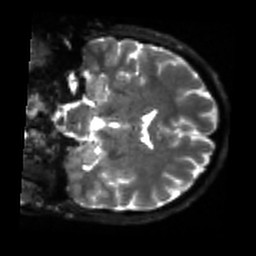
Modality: sbref
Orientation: coronal
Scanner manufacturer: siemens
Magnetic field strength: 3 T
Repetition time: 4 s
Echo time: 0.0594 s